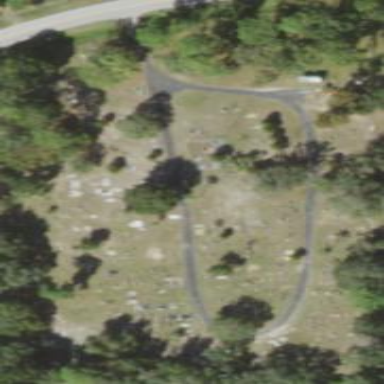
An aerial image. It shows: Cemetery.